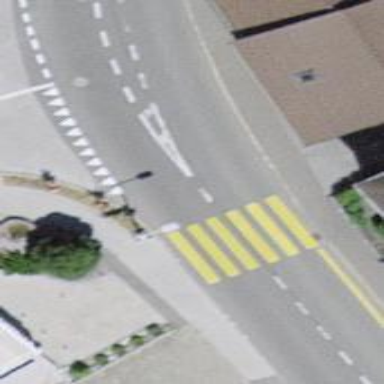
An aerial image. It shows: Marked crossing with zebra stripes on the road.